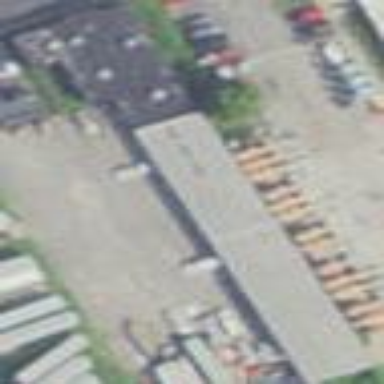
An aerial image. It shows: Commercial building.